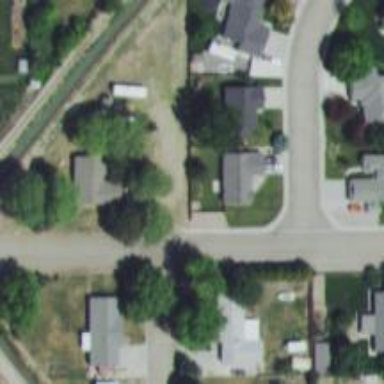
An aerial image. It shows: Residential road.